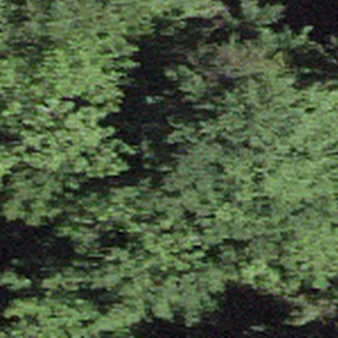
Label: other